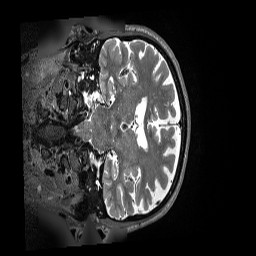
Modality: T2w
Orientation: coronal
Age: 86
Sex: male